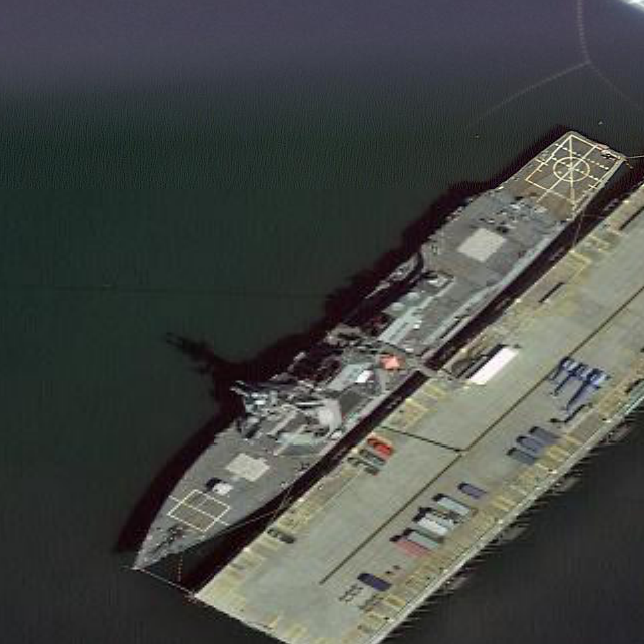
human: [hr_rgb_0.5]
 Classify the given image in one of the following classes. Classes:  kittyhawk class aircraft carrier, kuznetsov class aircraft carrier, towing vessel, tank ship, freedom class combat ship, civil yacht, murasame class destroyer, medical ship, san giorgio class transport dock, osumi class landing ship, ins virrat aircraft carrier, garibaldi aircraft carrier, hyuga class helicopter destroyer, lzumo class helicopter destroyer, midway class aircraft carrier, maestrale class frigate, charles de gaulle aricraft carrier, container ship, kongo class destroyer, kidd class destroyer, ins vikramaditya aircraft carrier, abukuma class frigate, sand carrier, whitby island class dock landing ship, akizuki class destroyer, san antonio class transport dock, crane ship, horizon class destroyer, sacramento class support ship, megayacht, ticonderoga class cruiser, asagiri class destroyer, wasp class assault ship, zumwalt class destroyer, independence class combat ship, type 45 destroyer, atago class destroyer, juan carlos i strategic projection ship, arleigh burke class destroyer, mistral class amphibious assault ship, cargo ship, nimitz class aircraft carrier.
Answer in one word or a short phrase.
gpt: Arleigh Burke class destroyer